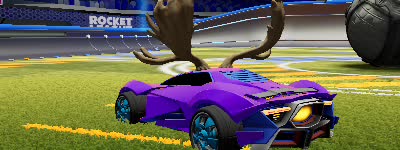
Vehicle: werewolf